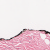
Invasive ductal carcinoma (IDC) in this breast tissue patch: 0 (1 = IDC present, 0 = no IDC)